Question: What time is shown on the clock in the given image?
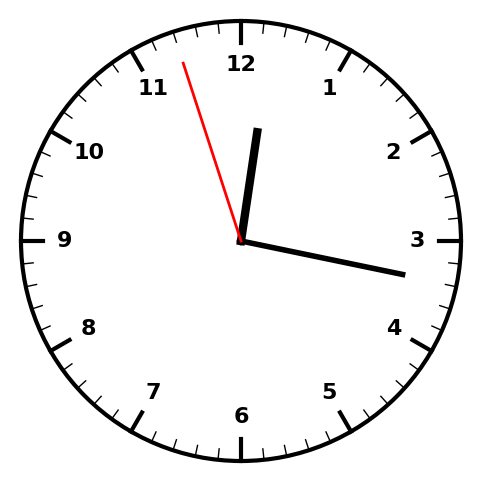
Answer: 12:16:57